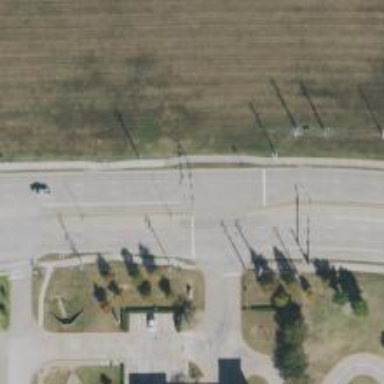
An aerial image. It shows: Primary highway with separate sidewalk.